三年级 · 算术
学校新购进 26 个足球, 每个足球 65 元, 请根据下面的算式填空。

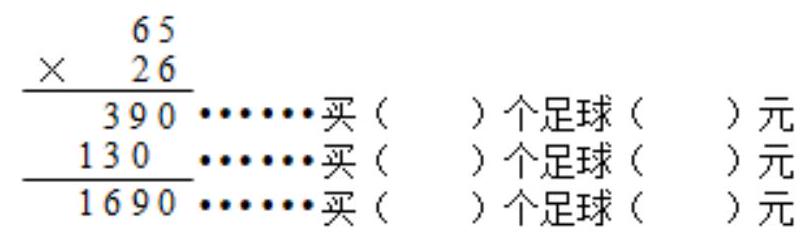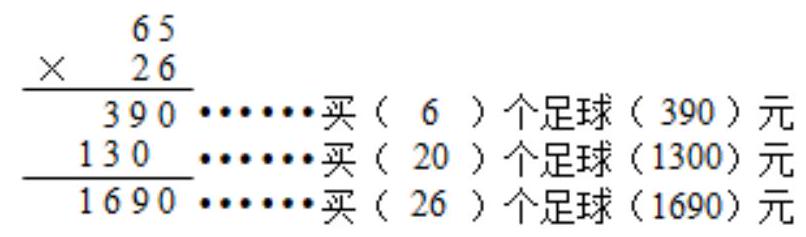
答案: $6 ; 390$

$20 ; 1300$

$26 ; 1690$

【分析】每个足球 65 元, 买 26 个足球就需要 26 个 65 元, 坚式计算时先用 65 乘 6 , 表示 6 个足球的钱数; 再用 68 乘十位上的 2 , 表示 $68 \times 20$, 表示 20 个 68 相加, 即买 20 个足球的钱数; 最后把这两部分的钱数加起来, 就是一共买 26 个足球花了多少钱; 由此求解。

【详解】填空如下:

【点睛】本题考查坚式乘法的意义: 注意看准每一步代表的意思。